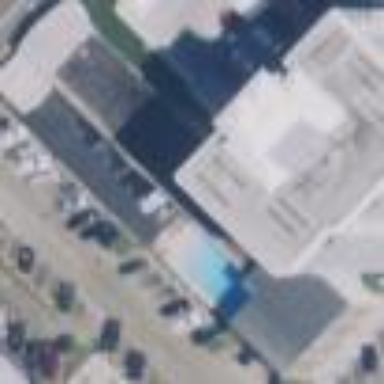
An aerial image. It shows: Motel building.